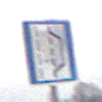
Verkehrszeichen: NothalteUndPannenbucht
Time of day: Midday
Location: Outdoor (RoadRail)
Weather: Overcast
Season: NotSpecified
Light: Natural